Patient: sex M, age 62
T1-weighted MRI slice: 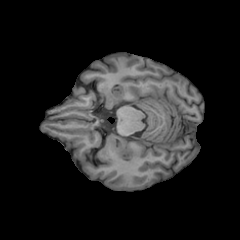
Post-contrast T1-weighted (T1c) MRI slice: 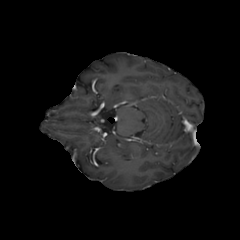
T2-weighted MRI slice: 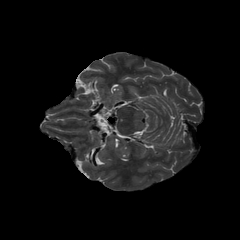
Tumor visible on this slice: no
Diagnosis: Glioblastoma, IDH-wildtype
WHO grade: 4